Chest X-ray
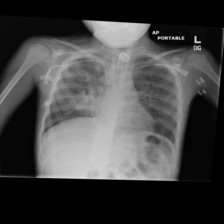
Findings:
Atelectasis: negative
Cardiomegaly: negative
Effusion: negative
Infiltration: positive
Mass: negative
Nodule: negative
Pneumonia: negative
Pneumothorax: negative
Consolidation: negative
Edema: negative
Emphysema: negative
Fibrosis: negative
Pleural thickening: negative
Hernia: negative